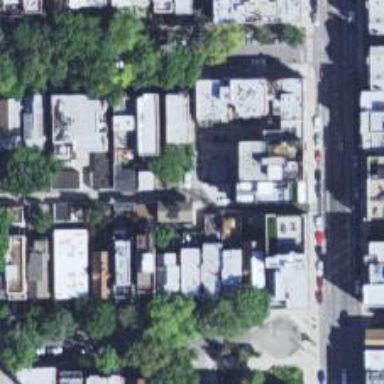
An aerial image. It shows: Alleyway designated as service road.